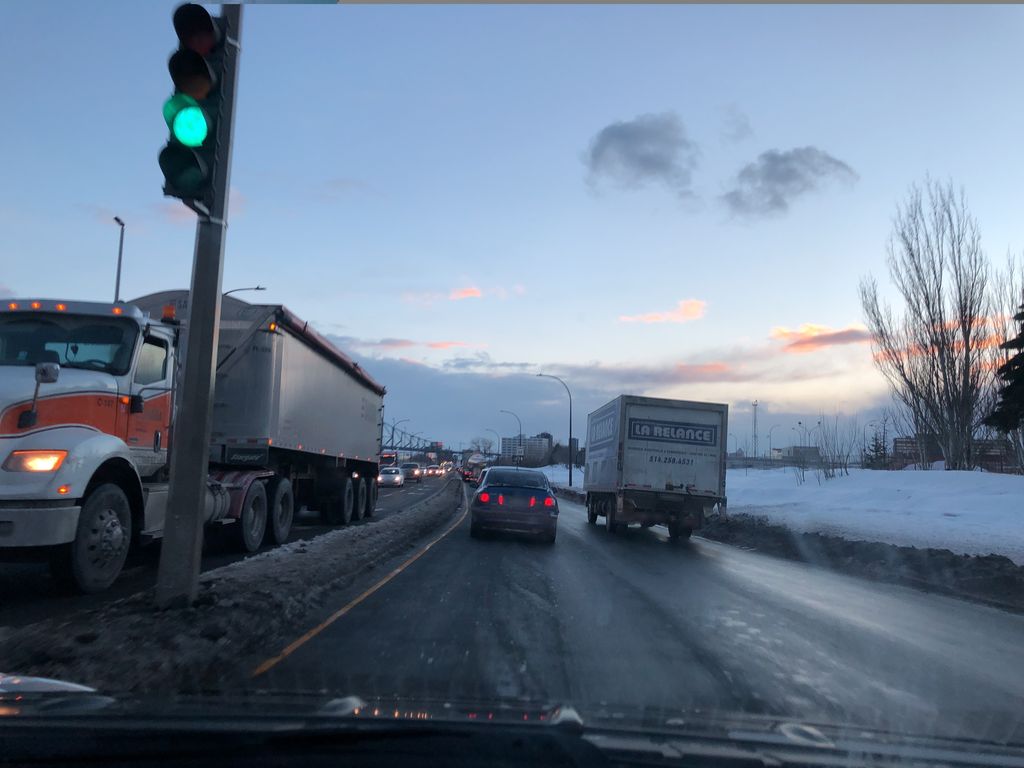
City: montreal